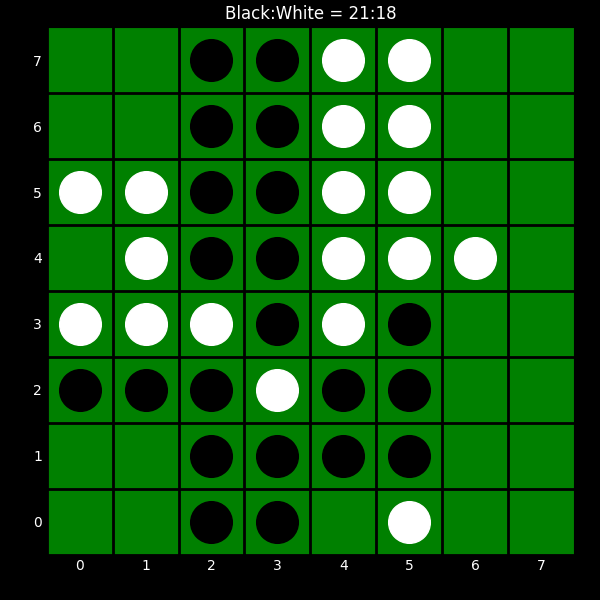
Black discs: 21
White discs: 18